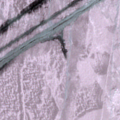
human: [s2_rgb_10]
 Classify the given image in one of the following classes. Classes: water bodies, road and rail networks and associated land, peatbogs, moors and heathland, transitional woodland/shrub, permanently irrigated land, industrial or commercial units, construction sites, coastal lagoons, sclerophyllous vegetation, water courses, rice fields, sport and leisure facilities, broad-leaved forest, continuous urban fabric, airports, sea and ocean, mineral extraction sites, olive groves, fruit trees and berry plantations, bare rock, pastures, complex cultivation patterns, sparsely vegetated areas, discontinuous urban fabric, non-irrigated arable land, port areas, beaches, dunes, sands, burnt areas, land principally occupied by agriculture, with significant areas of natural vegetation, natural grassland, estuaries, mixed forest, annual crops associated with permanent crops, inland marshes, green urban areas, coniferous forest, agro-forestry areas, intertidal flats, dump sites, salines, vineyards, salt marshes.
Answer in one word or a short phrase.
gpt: sea and ocean